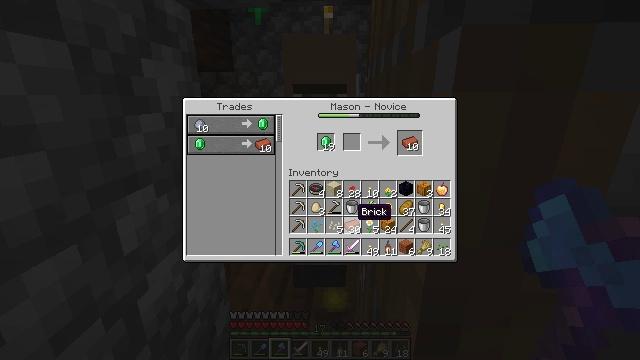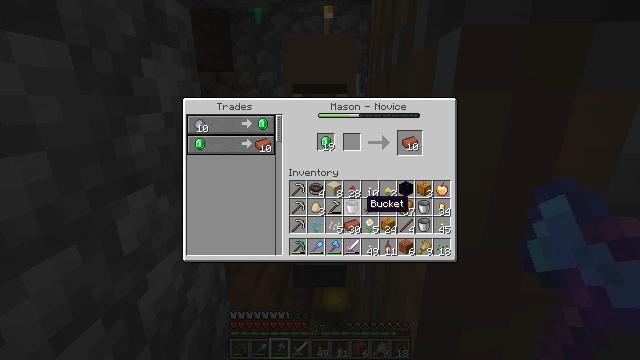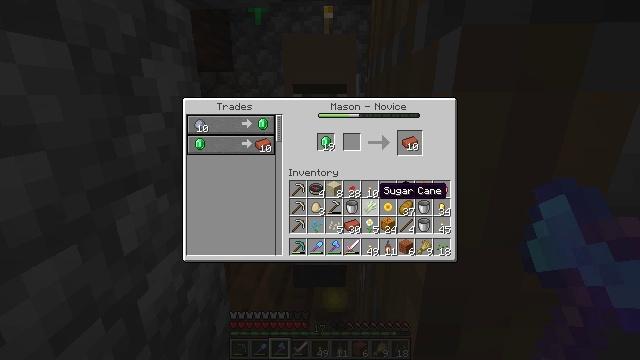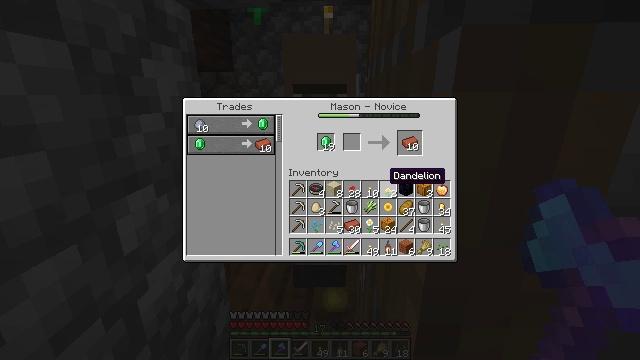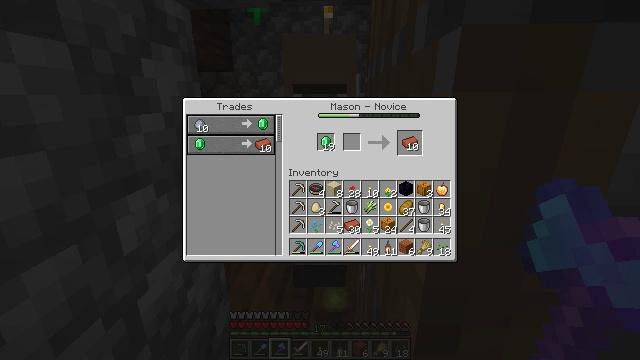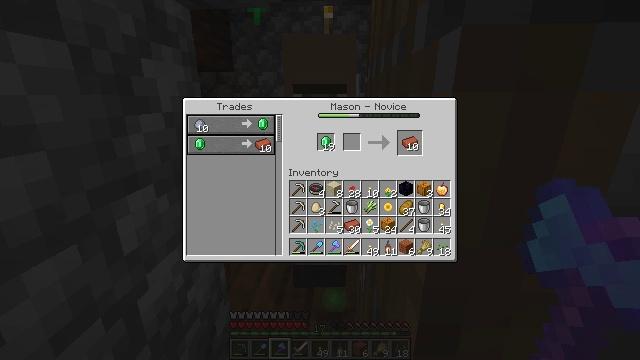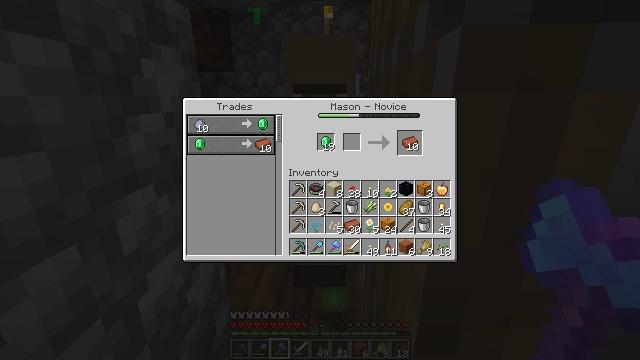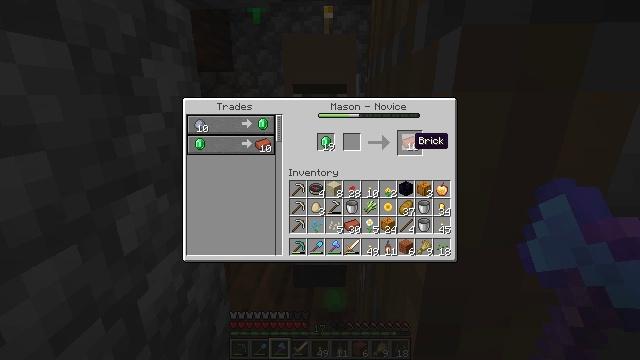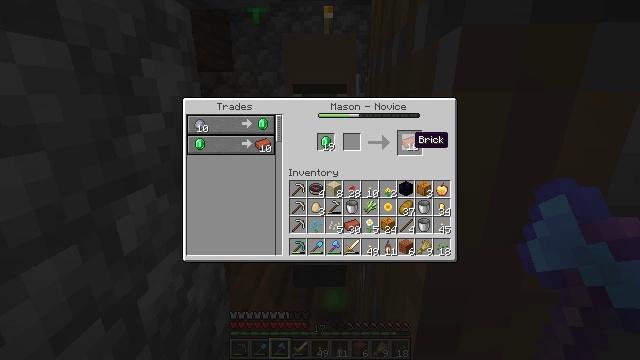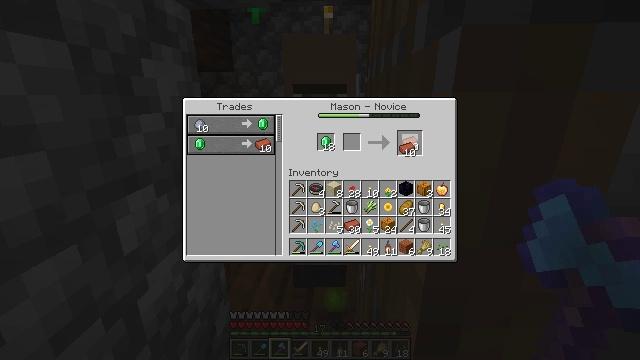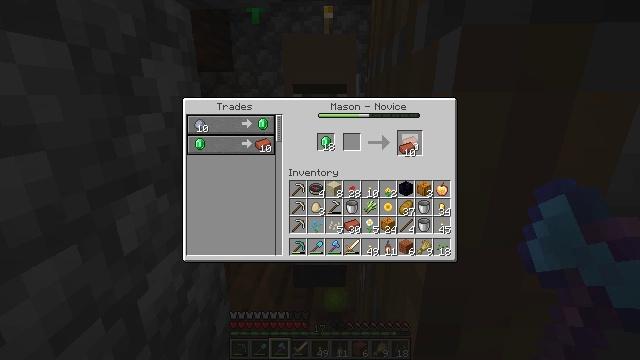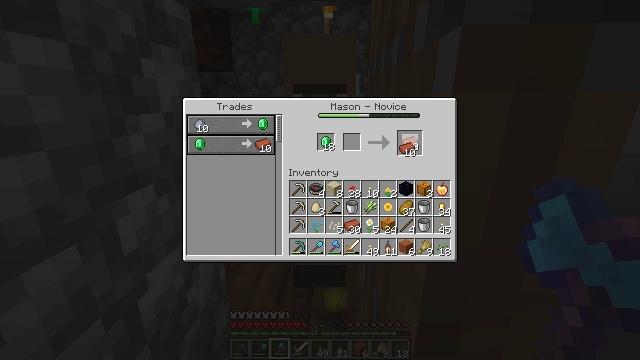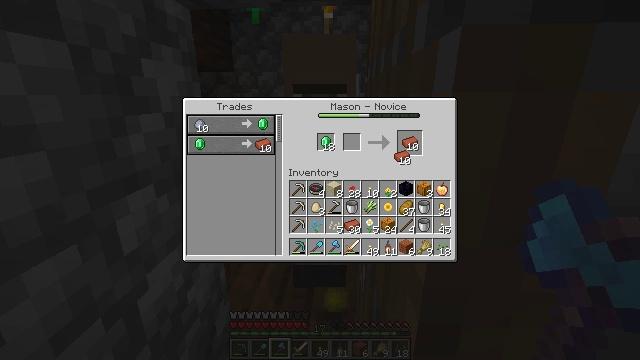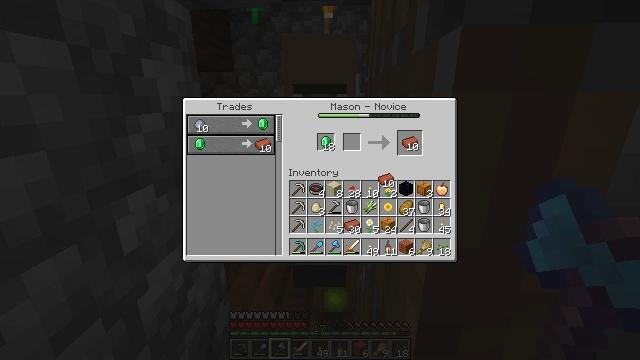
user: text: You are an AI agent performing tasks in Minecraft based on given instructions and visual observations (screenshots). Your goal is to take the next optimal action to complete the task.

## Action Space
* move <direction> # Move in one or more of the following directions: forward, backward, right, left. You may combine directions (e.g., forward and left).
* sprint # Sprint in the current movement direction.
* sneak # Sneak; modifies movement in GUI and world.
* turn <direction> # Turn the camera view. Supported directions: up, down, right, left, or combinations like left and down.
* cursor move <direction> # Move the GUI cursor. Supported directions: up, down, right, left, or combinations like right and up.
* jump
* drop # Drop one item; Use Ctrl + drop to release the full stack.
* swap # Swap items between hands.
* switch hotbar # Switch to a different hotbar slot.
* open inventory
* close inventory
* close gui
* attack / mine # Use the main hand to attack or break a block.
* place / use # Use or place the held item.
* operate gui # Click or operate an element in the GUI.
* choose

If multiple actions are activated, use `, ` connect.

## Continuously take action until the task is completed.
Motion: motion action
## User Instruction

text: Open the furnace to smelt a brick.
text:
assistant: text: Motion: cursor move right and up
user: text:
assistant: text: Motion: cursor move right and up
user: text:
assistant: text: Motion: cursor move right and up
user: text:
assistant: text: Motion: cursor move right and up
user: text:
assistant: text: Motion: cursor move right and up
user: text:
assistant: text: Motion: cursor move up
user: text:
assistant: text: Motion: no_op
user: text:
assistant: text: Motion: no_op
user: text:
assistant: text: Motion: operate gui
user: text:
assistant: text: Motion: operate gui
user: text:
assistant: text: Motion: operate gui
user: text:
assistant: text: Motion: cursor move down
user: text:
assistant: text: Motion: cursor move left and down
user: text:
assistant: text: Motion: no_op